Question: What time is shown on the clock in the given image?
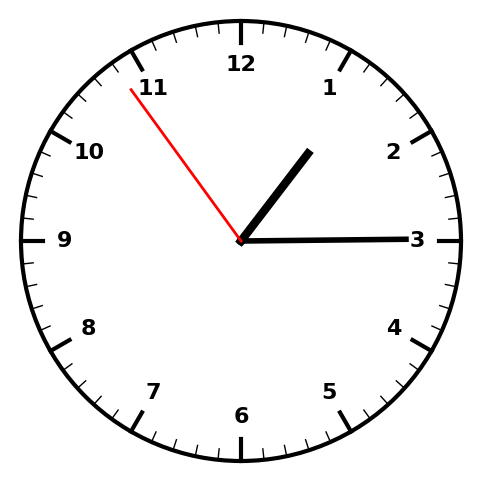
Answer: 01:14:54